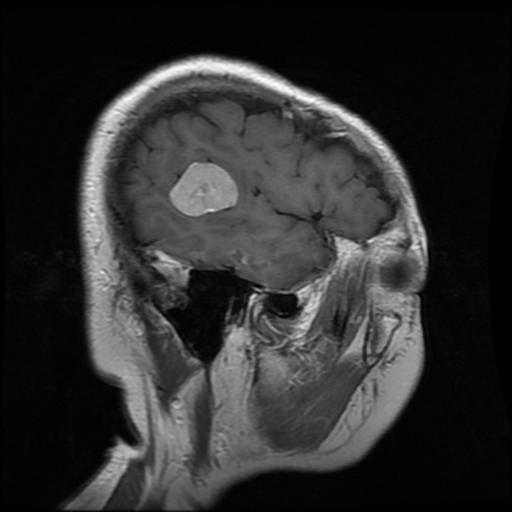
Label: meningioma